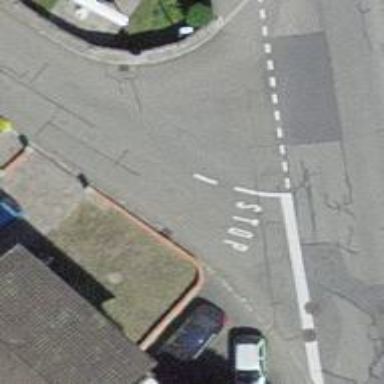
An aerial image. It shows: Residential road with asphalt surface.